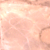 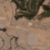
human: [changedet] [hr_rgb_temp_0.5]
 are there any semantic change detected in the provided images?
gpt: A park was created in the desert.